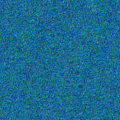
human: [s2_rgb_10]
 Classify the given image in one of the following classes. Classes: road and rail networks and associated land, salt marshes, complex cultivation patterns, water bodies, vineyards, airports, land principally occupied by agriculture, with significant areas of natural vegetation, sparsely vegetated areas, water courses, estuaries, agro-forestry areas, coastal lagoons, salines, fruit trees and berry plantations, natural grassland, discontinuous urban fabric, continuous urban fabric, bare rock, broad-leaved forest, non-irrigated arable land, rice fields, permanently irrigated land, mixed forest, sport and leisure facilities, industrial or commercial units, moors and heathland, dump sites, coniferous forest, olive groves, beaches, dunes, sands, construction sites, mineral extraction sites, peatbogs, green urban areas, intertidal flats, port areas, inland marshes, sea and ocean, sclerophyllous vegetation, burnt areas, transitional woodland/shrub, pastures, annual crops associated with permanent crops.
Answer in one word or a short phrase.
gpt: sea and ocean